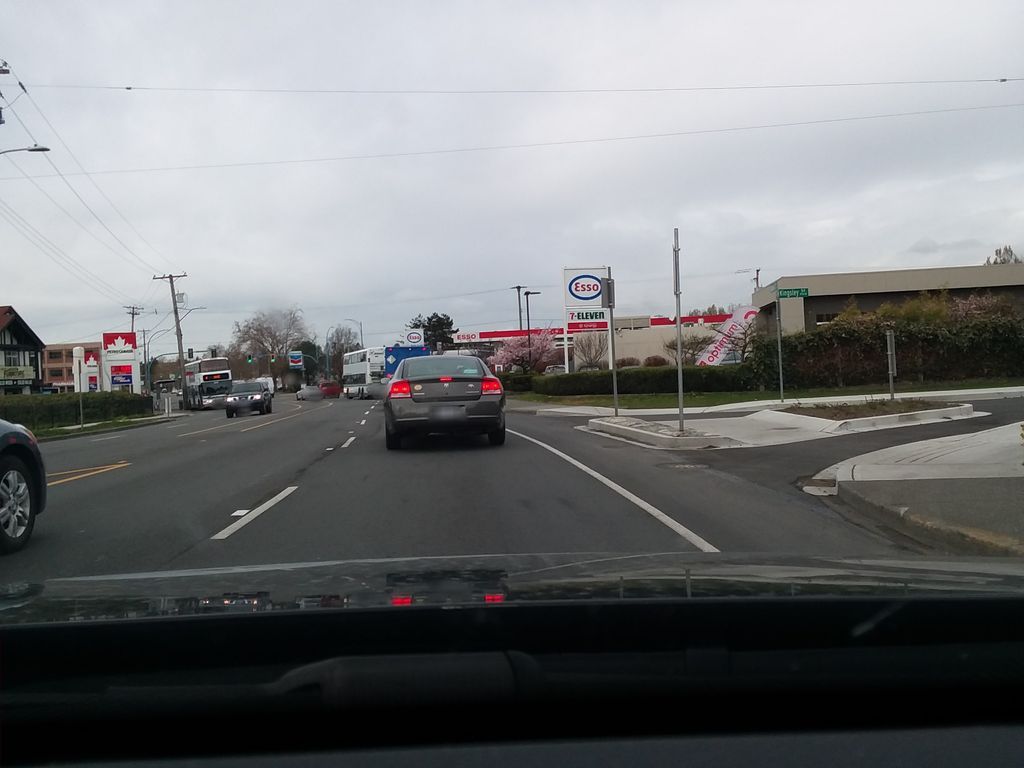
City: victoria